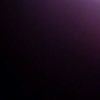
Label: space